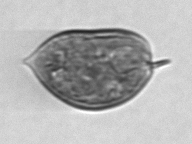
Label: Prorocentrum_micans